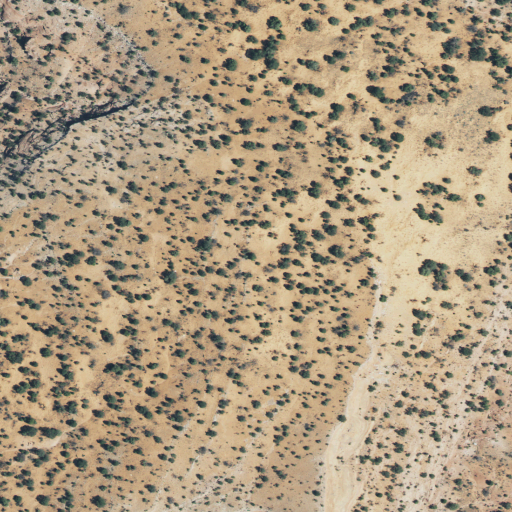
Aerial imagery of bench in Utah named Silver Falls Bench containing only shrub